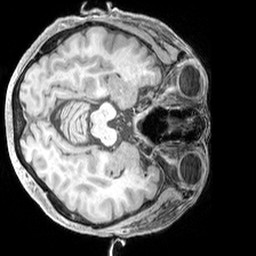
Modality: T1w
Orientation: axial
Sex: female
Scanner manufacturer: siemens
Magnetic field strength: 3 T
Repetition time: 2.3 s
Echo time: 0.00226 s